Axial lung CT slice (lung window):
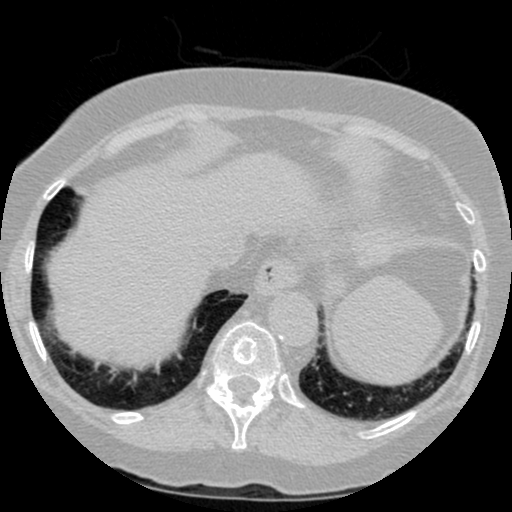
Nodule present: no